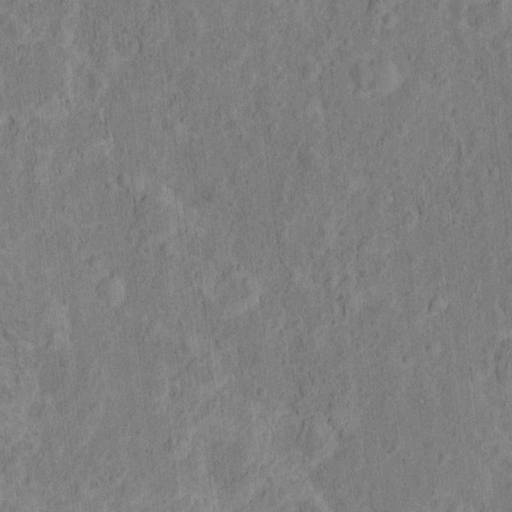
Classes present: Background